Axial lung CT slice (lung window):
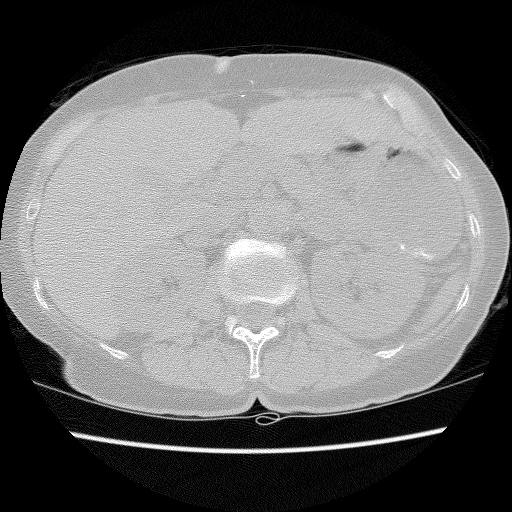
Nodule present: no